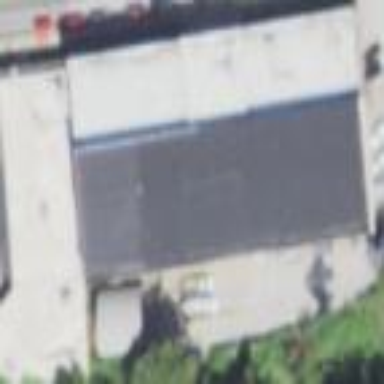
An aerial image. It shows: Commercial building.